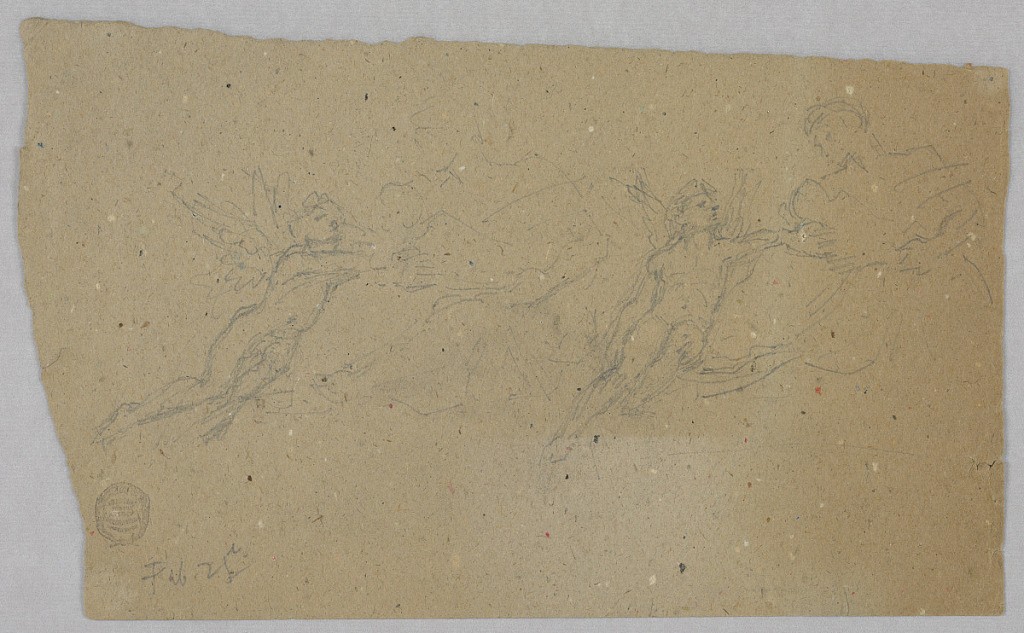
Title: Sketches for Faith
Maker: Francis Augustus Lathrop, American, 1849–1909
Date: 1893–94
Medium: Graphite on brown paper
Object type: Drawing
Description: Faith is shown twice. The angel kneels beside her, at left, and is shown seated beside her, at right. Verso: A woman's face, top left; in profiile toward left, bottom right.